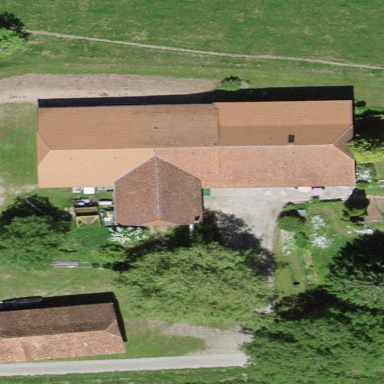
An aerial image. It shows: Farm building.